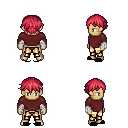
a pixel art fantasy rpg character, male body template, human, tanned skin, maroon long-sleeve shirt, gold greaves, ruby red short bangs hairstyle, white cloth bandages, black slippers, four views (front, back, left, right), 2x2 character sprite sheet, small pixel art, hard edges, no anti-aliasing